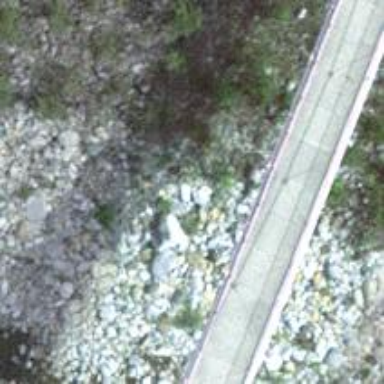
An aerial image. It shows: Concrete track passing over simple-suspension bridge.